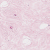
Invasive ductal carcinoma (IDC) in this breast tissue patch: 0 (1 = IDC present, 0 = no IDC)